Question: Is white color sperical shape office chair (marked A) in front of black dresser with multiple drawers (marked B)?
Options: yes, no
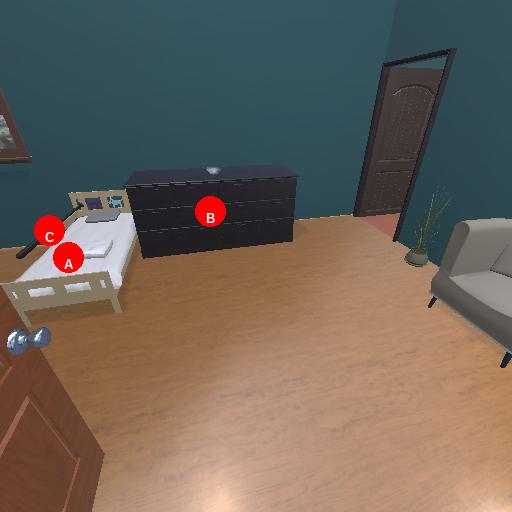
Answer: yes